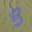
Label: 3